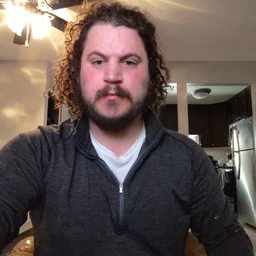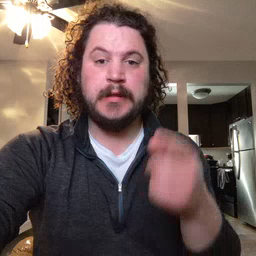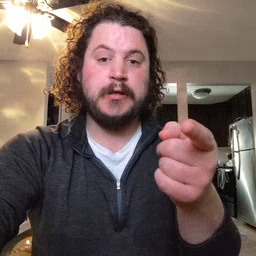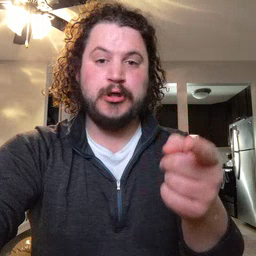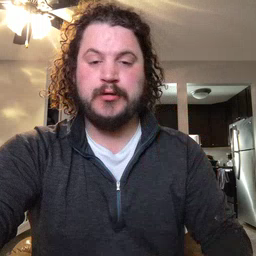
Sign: there